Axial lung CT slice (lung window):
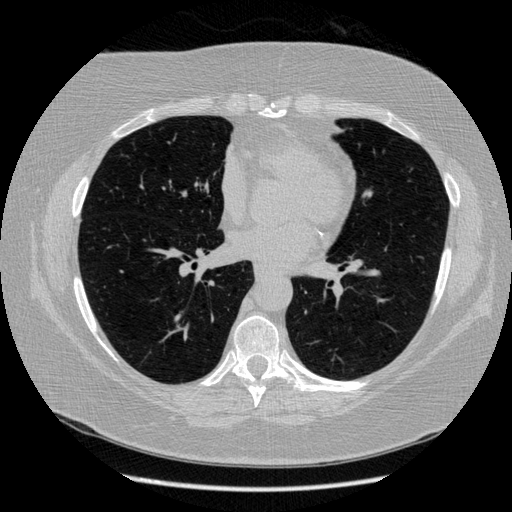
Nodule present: no